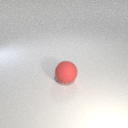
large red rubber sphere